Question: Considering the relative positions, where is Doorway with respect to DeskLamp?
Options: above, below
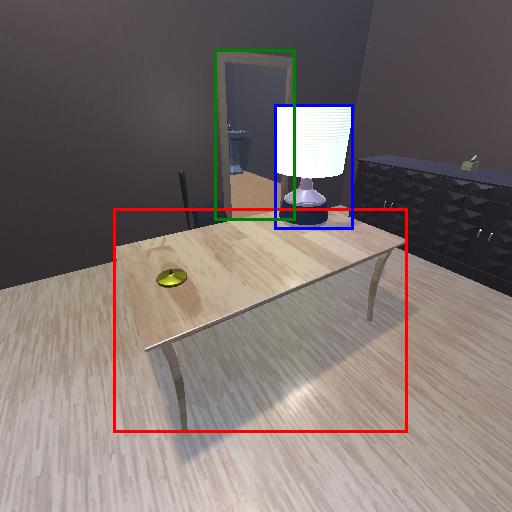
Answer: above